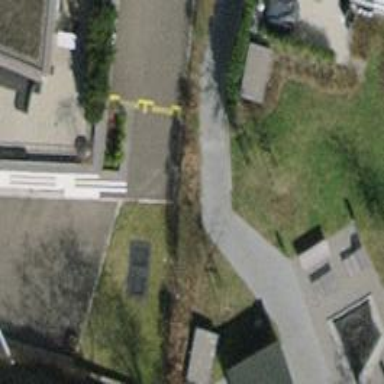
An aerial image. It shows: Footway made of paving stones.